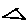
Label: triangle